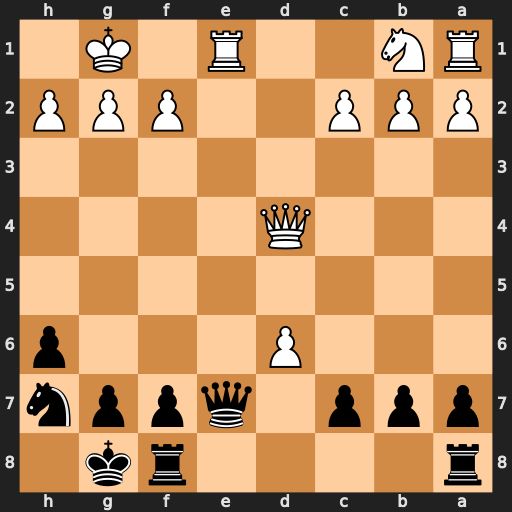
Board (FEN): r4rk1/ppp1qppn/3P3p/8/3Q4/8/PPP2PPP/RN2R1K1
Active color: b
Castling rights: -
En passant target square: -
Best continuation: Qxe1#